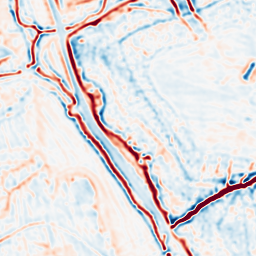
Category: multiscale
Decomposition family: log
Decomposition parameters: sigma: 2
Upsampling method: cubic_catmull_rom
Upsampling parameters: scale: 4
Upsampling scale: 4